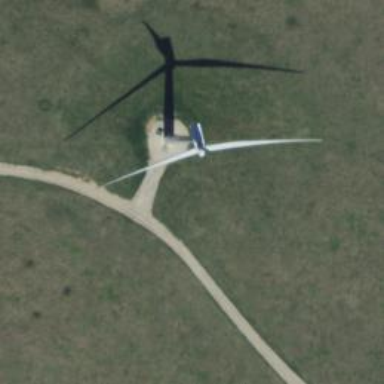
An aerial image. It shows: Industrial building with wind power generator. The generator is horizontal axis wind turbine.